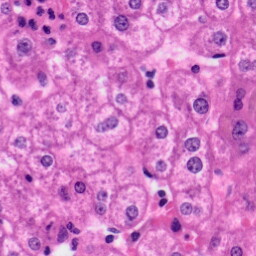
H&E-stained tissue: Liver